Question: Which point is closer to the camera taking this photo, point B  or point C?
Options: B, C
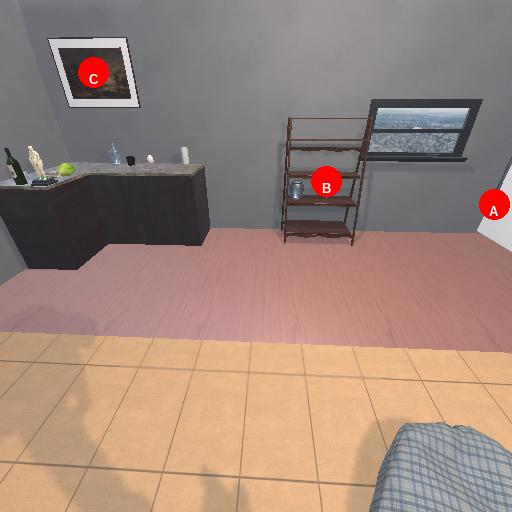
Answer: B